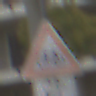
Verkehrszeichen: RadverkehrRechts
Zusatzzeichen unten: RichtungsangabeDurchPfeile9
Umgebung: Outdoor, Urban
Tageszeit: Midday
Wetter: Overcast
Licht: Natural
Jahreszeit: NotSpecified
Kontrast: LowContrast